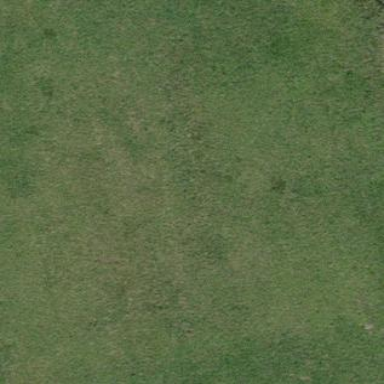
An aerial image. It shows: Open area covered with grass.